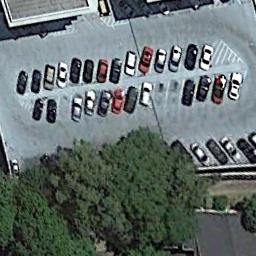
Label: parking_lot